Question: Is there any way to make TortoiseGitMerge  without resizing window?
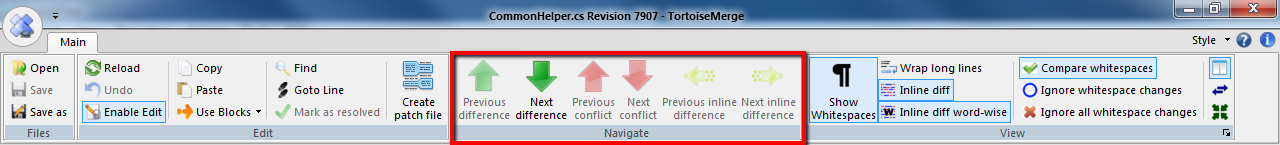
Answer: Ribbon bars are not customizable by design.
It depends on the window size whether the up and down arrows are displayed as big or small icons.